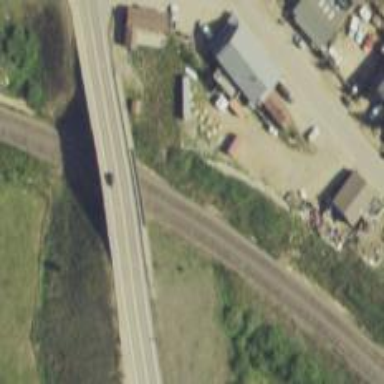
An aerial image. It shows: Asphalt road on secondary bridge graded as grade1 tracktype. This attraction is tourist spot.